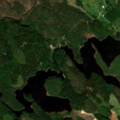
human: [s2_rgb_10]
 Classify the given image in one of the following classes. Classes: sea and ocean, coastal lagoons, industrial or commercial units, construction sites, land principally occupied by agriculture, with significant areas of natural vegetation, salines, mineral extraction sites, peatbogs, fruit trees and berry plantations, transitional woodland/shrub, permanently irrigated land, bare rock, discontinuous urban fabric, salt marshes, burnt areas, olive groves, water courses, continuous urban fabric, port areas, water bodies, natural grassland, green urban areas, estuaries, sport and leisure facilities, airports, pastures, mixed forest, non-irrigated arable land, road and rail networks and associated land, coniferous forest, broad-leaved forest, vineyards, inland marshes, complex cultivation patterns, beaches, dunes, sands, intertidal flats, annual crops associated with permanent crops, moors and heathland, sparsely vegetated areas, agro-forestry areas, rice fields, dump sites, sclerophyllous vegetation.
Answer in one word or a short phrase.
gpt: broad-leaved forest, coniferous forest, mixed forest, transitional woodland/shrub, water bodies